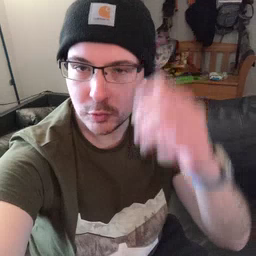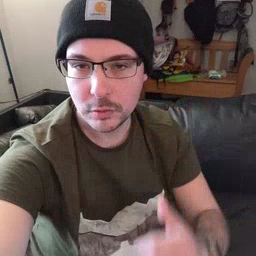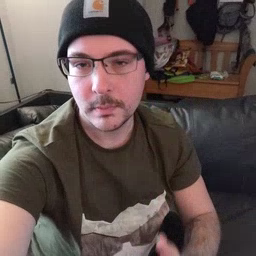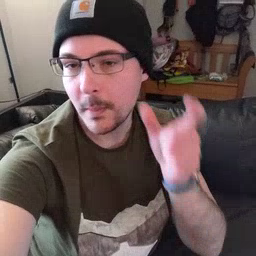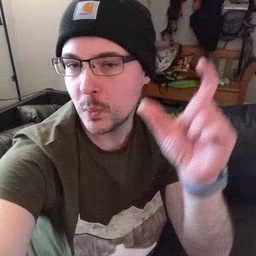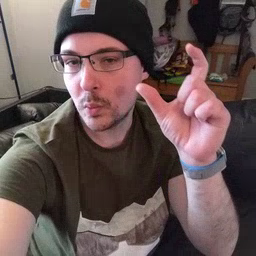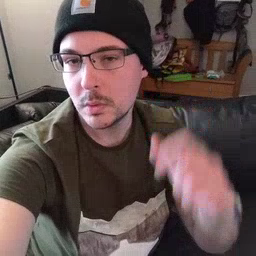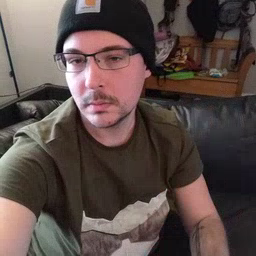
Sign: moon